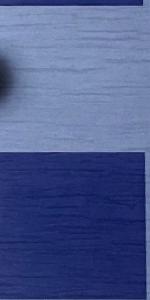
Label: Empty